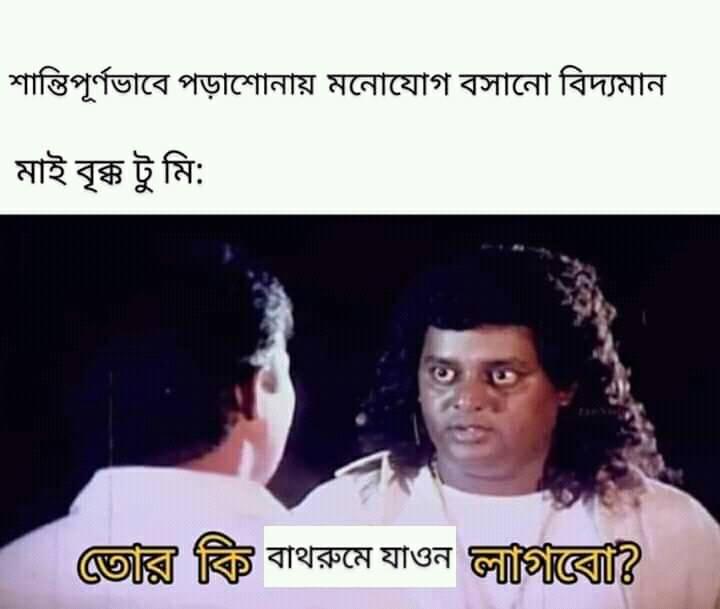
Caption: শান্তিপূর্ণভাবে পড়াশোনায় মনোযোগ বসানো বিদ্যমান      মাই বৃক্ক টু মিঃ তোর কি বাথরুমে যাওন লাগবো ?
Label: non-hate